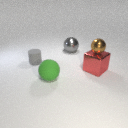
large green rubber sphere in front of large red metal cube